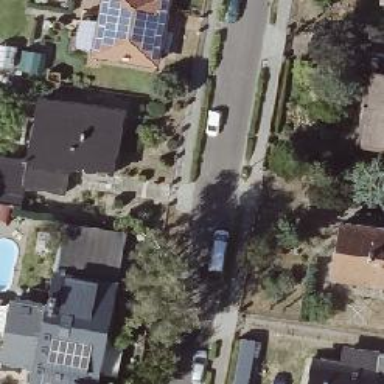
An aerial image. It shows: Asphalt road in residential area.